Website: macys
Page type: cart
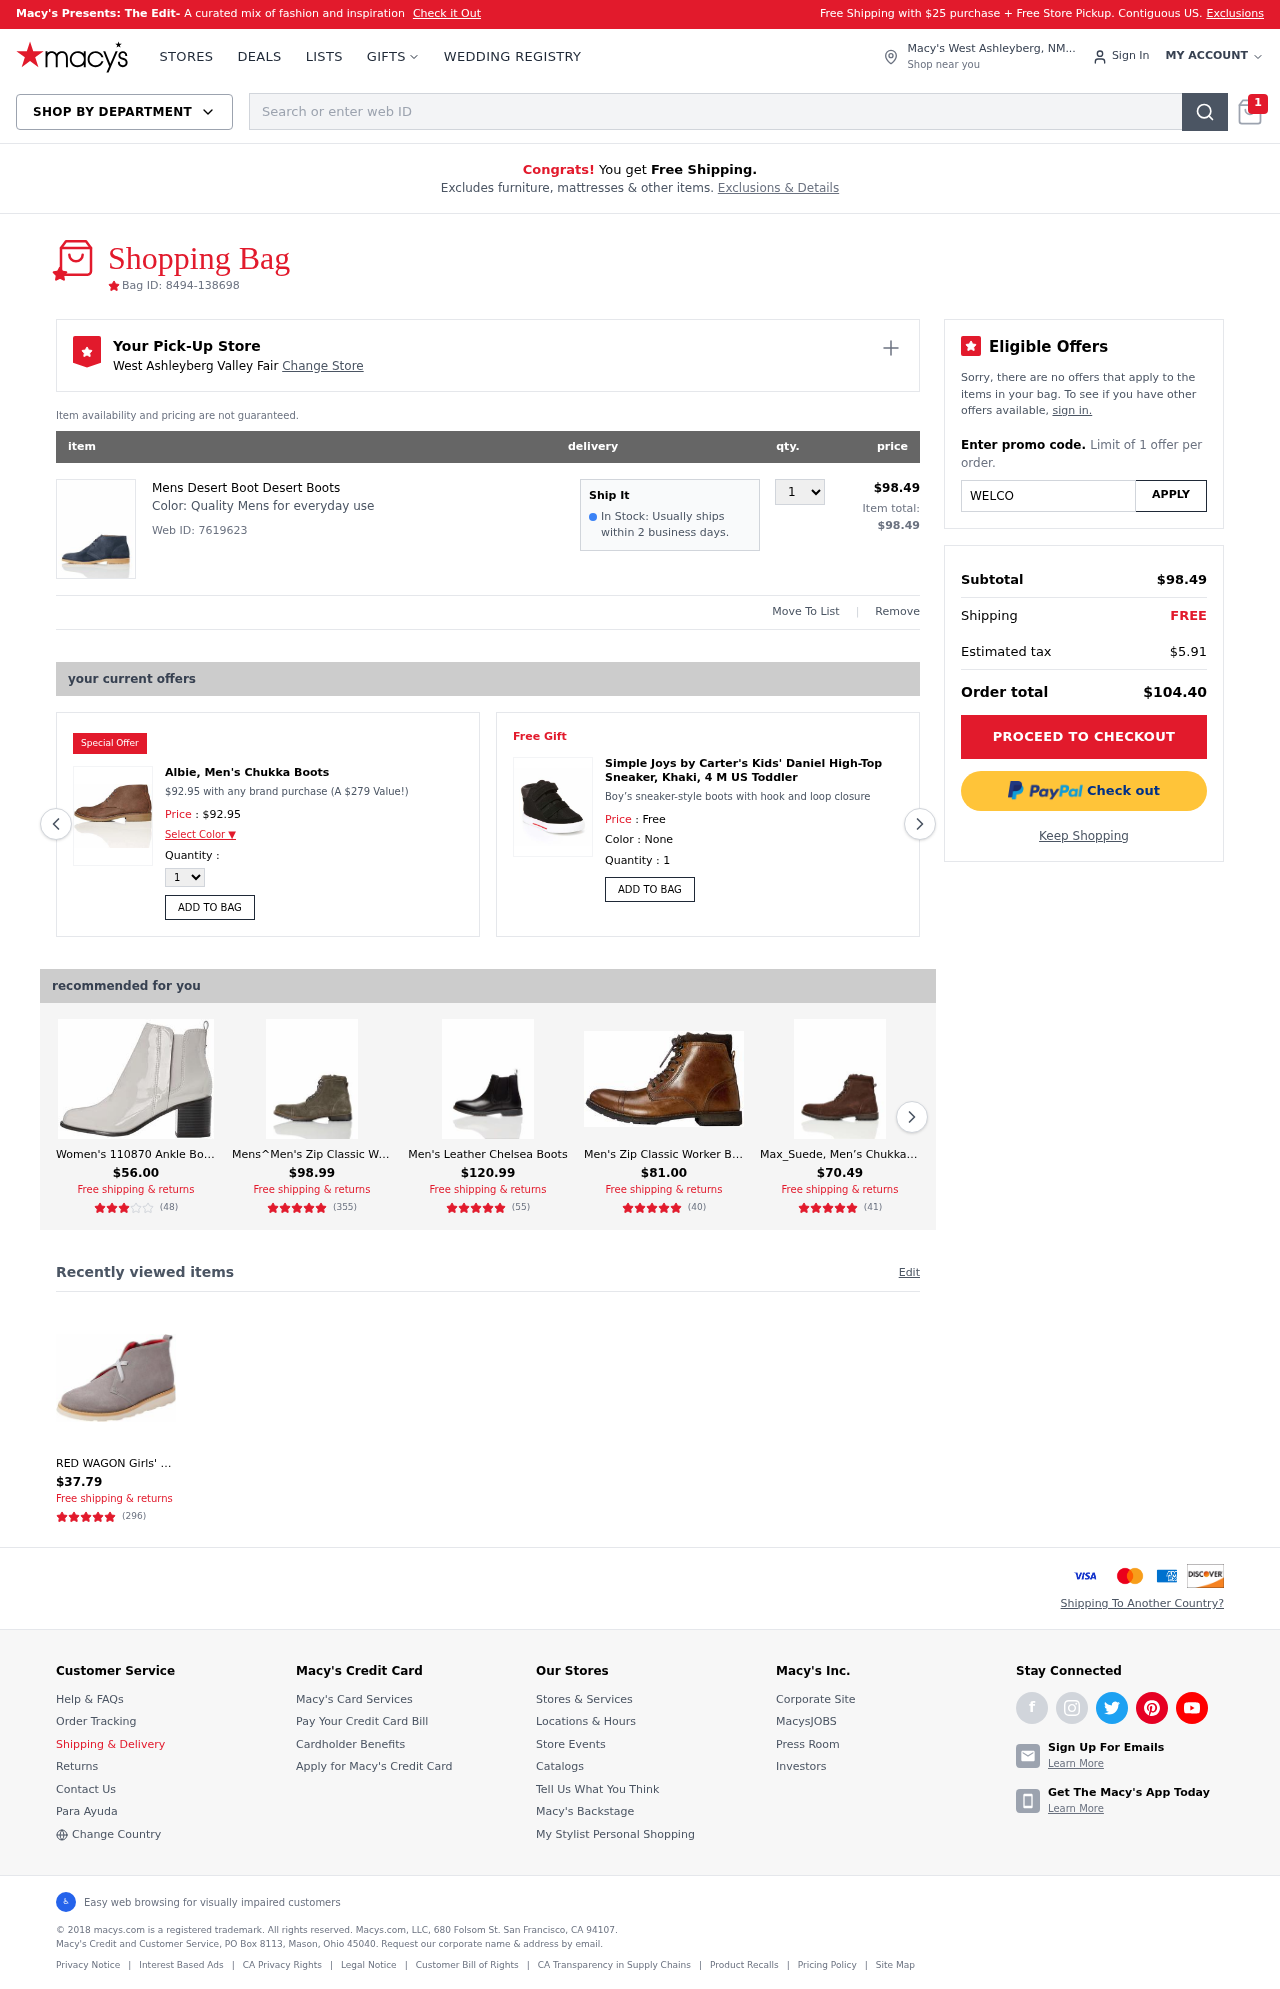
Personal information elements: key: PII_CITY
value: West Ashleyberg Valley Fair Change Store
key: PII_CITY_STATE
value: West Ashleyberg, NM
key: PII_PROMO_CODE
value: WELCOME80
Product elements: key: PRODUCT1_DESC
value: Quality Mens for everyday use
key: PRODUCT1_NAME
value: Mens Desert Boot Desert Boots
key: PRODUCT1_PRICE
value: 98.49
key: PRODUCT1_QUANTITY
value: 1
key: PRODUCT2_NAME
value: Albie, Men's Chukka Boots
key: PRODUCT2_PRICE
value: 92.95
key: PRODUCT3_DESC
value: Boy’s sneaker-style boots with hook and loop closure
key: PRODUCT3_NAME
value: Simple Joys by Carter's Kids' Daniel High-Top Sneaker, Khaki, 4 M US Toddler
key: PRODUCT4_NAME
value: Women's 110870 Ankle Boots, Grau Lt Grey, 8 US
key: PRODUCT4_NUM_RATINGS
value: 48
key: PRODUCT4_PRICE
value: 56
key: PRODUCT4_RATING
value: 3.4
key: PRODUCT5_NAME
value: Mens^Men's Zip Classic Worker Boots Chukka, Grau Charcoal Suede, US 11
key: PRODUCT5_NUM_RATINGS
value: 355
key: PRODUCT5_PRICE
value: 98.99
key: PRODUCT5_RATING
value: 4.7
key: PRODUCT6_NAME
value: Men's Leather Chelsea Boots
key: PRODUCT6_NUM_RATINGS
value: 55
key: PRODUCT6_PRICE
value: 120.99
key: PRODUCT6_RATING
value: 4.6
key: PRODUCT7_NAME
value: Men's Zip Classic Worker Boots Ankle
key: PRODUCT7_NUM_RATINGS
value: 40
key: PRODUCT7_PRICE
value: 81
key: PRODUCT7_RATING
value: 4.5
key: PRODUCT8_NAME
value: Max_Suede, Men’s Chukka Boots
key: PRODUCT8_NUM_RATINGS
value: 41
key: PRODUCT8_PRICE
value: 70.49
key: PRODUCT8_RATING
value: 4.7
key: PRODUCT9_NAME
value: RED WAGON Girls' Muck Desert Boots, Grey, 10 us Little Kid
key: PRODUCT9_NUM_RATINGS
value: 296
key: PRODUCT9_PRICE
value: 37.79
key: PRODUCT9_RATING
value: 4.5
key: PRODUCT2_DESC
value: $92.95 with any brand purchase (A $279 Value!)
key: PRODUCT1_WEB_ID
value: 7619623
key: PRODUCT1_TOTAL
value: $98.49
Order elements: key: ORDER_NUM_ITEMS
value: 1
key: ORDER_ID
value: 8494-138698
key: ORDER_SUBTOTAL
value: $98.49
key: ORDER_TAX
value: $5.91
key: ORDER_TOTAL
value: $104.40
Search elements: key: HEADER_SEARCH
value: Search or enter web ID